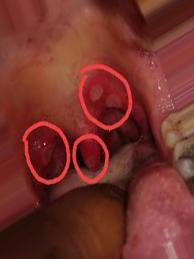
Condition: Mouth Ulcer